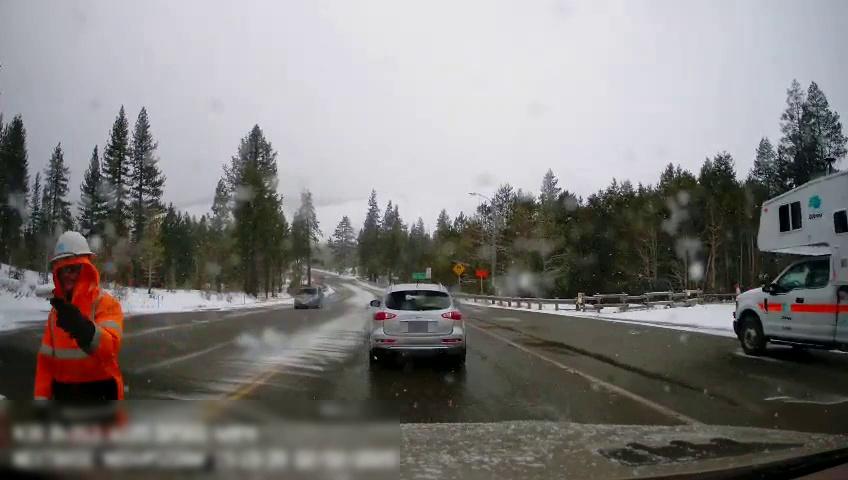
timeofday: Day
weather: Snowy
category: Drivable Space
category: Vehicles | Truck
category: Vehicles | SUV
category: Pedestrians
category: Vehicles | Van
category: Lanes | Alternate Lane
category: Lanes | Opposite Lane
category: Lanes | Alternate Lane
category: Traffic | Signs
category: Traffic | Signs
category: Traffic | Signs
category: Traffic | Signs